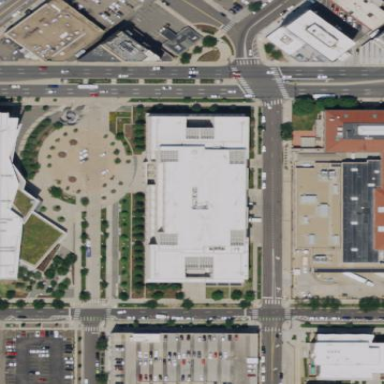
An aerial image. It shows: Civic building.